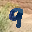
Label: 9